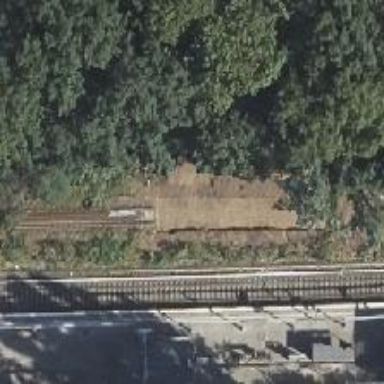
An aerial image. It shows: Railway spur service on embankment.